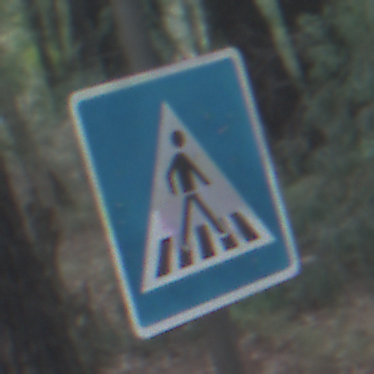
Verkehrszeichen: FussgaengerueberwegLinks
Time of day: SunriseSunset
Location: Outdoor (Nature)
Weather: NotSpecified
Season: Autumn
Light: Natural